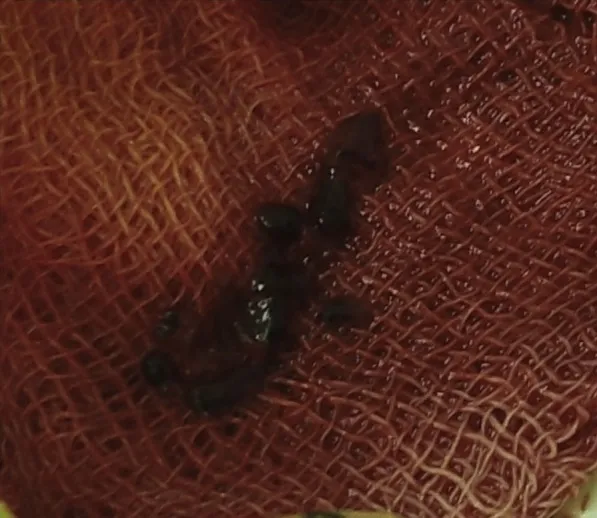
The specimen-aspired thrombus.
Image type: endoscopy (airway_endoscopy)